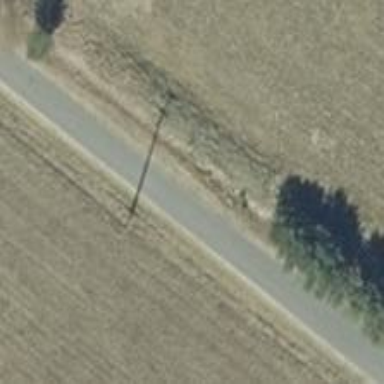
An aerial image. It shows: Power pole.